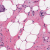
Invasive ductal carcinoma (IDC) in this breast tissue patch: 0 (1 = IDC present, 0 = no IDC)